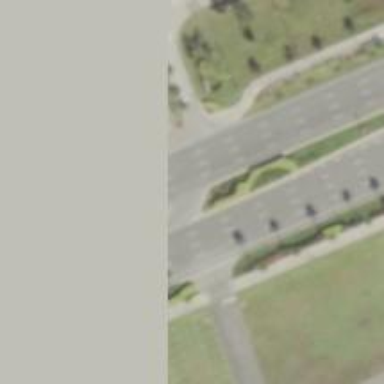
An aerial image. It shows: Road with stop sign.